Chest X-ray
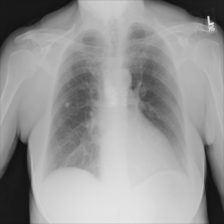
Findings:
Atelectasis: negative
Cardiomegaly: negative
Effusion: negative
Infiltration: negative
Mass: negative
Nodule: negative
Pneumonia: negative
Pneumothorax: negative
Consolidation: negative
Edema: negative
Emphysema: negative
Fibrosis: negative
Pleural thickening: negative
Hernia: negative